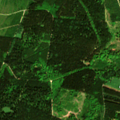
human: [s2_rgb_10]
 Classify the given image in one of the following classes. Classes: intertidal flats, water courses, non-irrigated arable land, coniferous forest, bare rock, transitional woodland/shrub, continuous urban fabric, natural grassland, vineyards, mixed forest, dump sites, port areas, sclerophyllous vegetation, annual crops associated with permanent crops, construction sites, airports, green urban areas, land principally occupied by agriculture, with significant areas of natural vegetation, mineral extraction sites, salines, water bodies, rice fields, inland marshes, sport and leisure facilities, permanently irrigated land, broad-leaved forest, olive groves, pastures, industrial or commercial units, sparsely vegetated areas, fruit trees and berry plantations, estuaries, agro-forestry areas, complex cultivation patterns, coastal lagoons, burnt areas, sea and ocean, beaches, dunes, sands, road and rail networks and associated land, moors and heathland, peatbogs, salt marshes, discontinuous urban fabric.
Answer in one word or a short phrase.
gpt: discontinuous urban fabric, coniferous forest, mixed forest